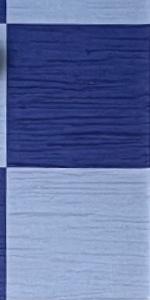
Label: Empty